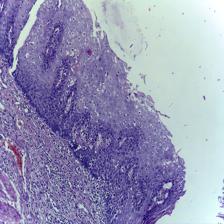
Diagnosis: Normal